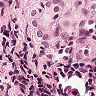
Metastatic tissue present: yes